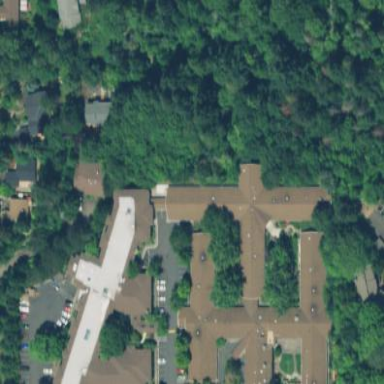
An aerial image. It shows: Nursing home building.